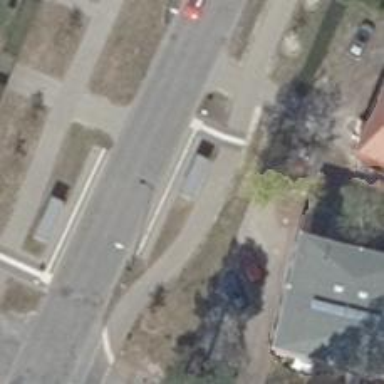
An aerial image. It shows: Shelter for public transport.